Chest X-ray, AP view. Patient: 58 years old, sex M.
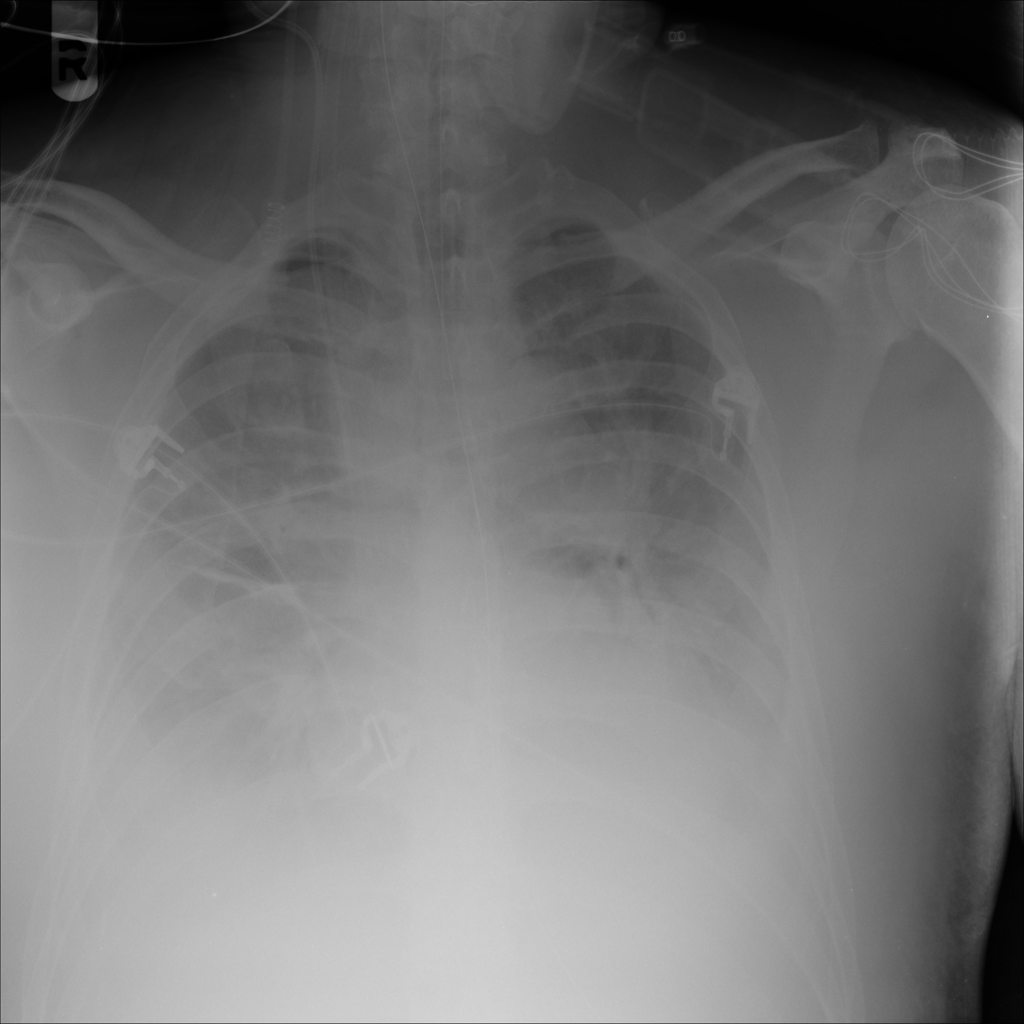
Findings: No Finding